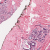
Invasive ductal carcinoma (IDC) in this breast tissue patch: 1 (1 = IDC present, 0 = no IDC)